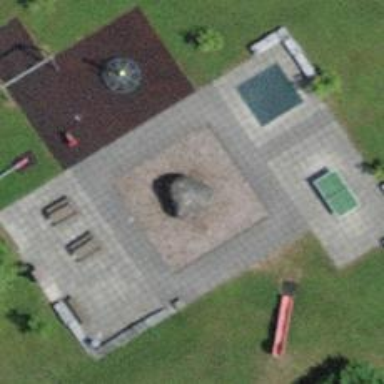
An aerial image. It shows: Playground area for leisure activities on the land.